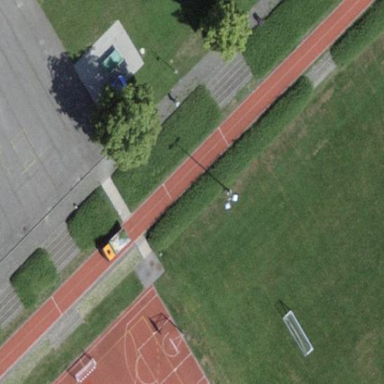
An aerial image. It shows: Track in leisure land.